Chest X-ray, PA view. Patient: 64 years old, sex F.
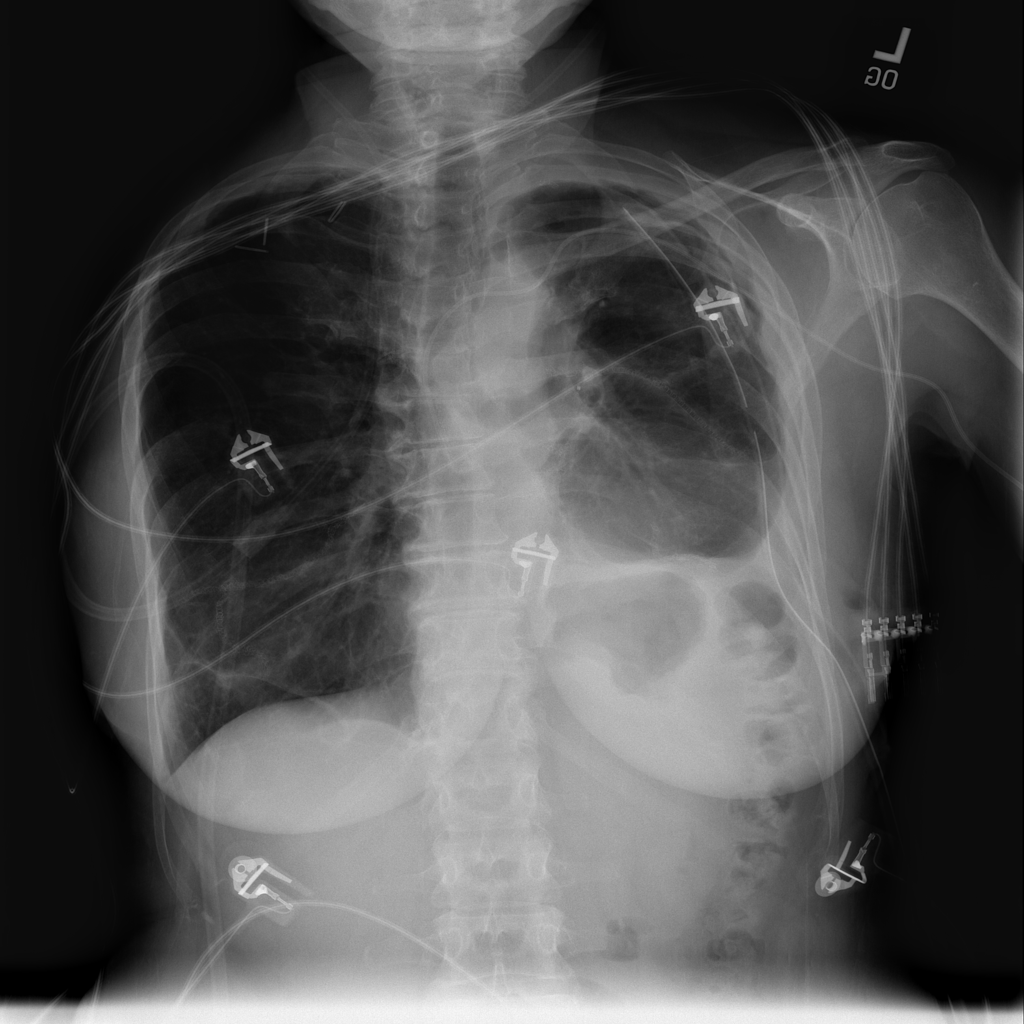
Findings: No Finding